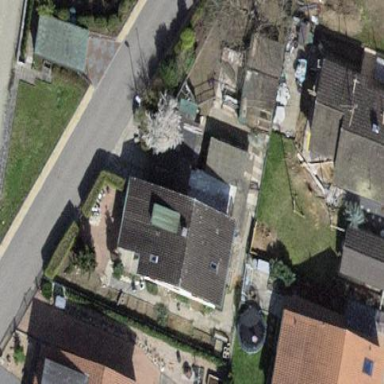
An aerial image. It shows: Building with tiled roof.